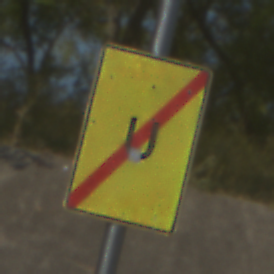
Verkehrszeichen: EndeUmleitung
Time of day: MorningAfternoon
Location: Outdoor (Nature)
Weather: PartlyCloudy
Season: NotSpecified
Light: Natural